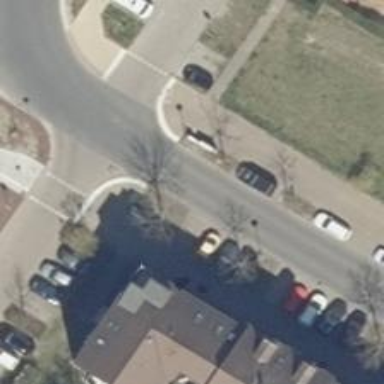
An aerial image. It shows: Tertiary road with asphalt surface. The road has separate sidewalks on both sides.